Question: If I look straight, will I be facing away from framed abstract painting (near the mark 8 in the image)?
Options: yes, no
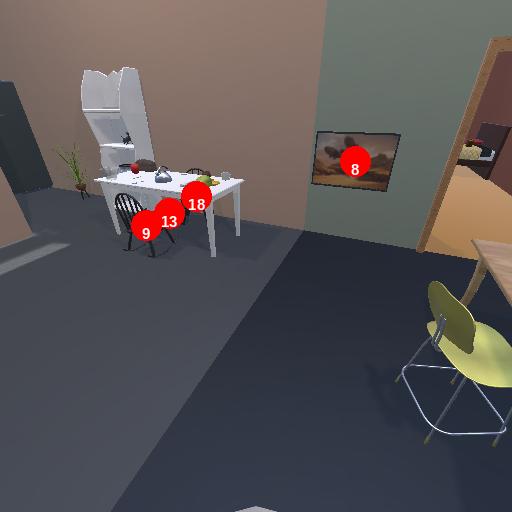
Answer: yes